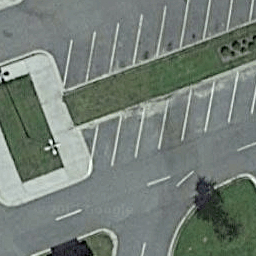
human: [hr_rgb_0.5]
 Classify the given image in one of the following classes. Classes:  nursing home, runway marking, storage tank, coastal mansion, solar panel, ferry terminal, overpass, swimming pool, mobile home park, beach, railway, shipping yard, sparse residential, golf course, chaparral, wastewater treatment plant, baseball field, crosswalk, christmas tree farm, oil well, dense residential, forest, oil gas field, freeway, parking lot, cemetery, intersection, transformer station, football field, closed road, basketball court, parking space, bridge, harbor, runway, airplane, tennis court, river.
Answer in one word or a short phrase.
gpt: parking space